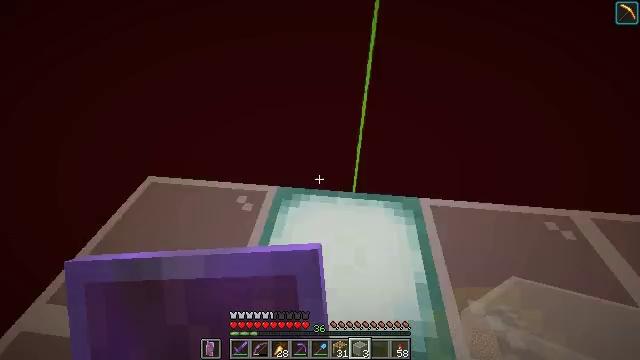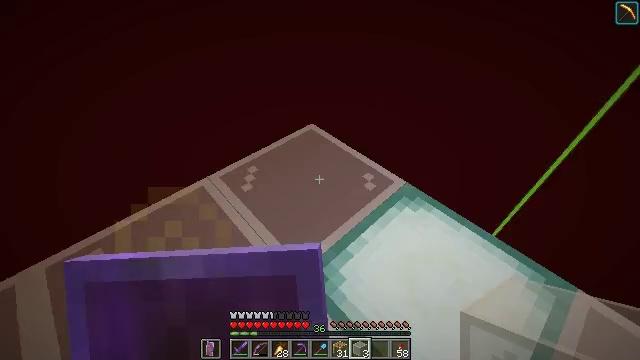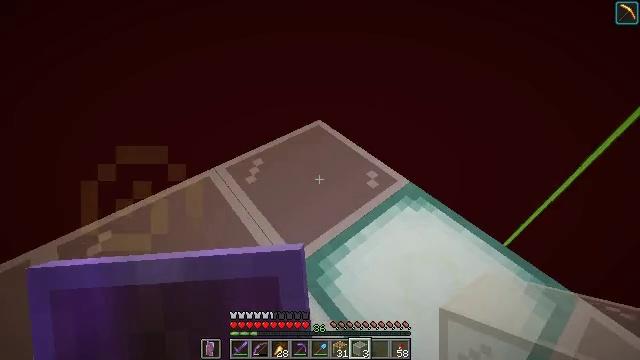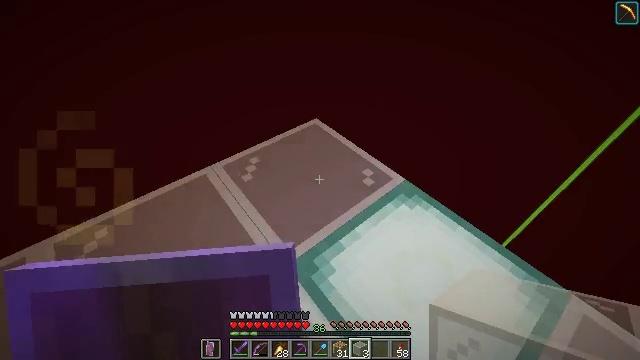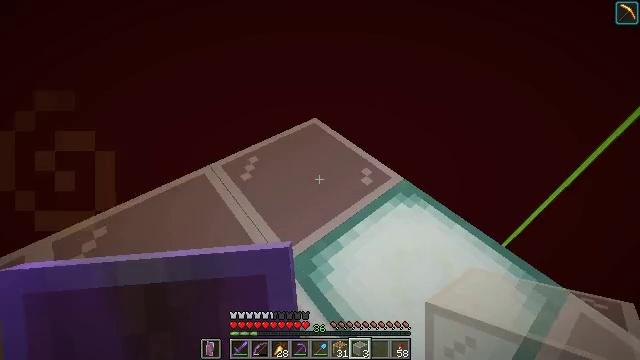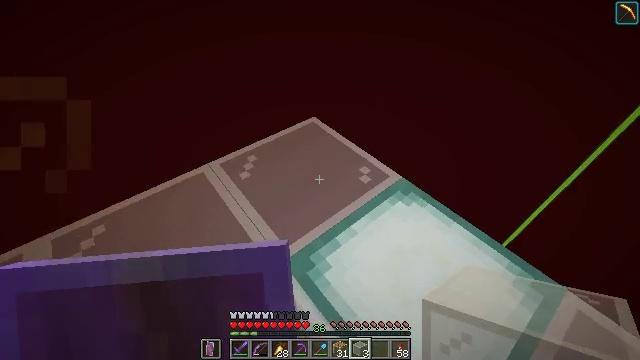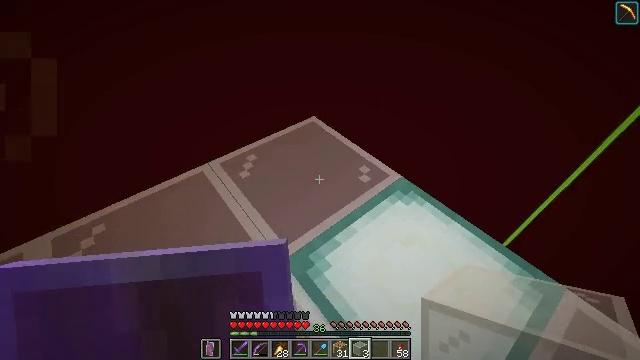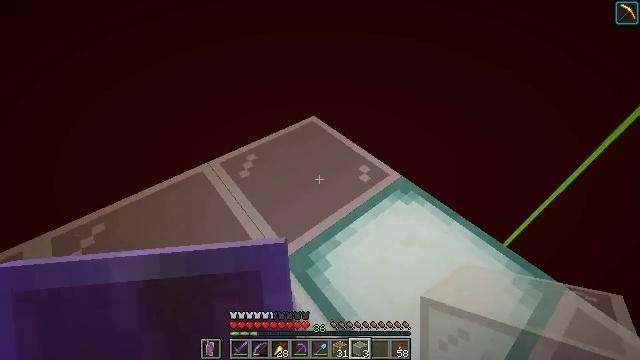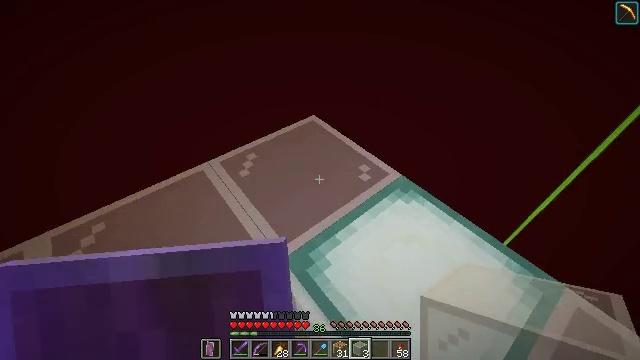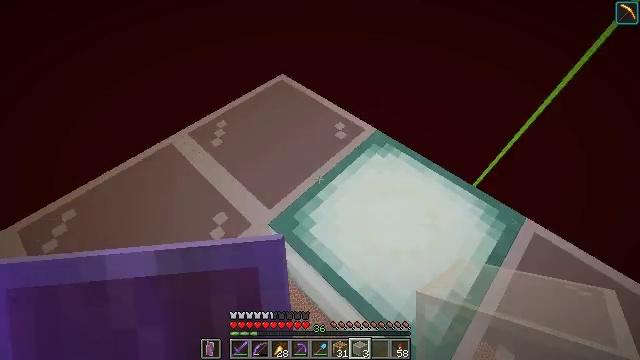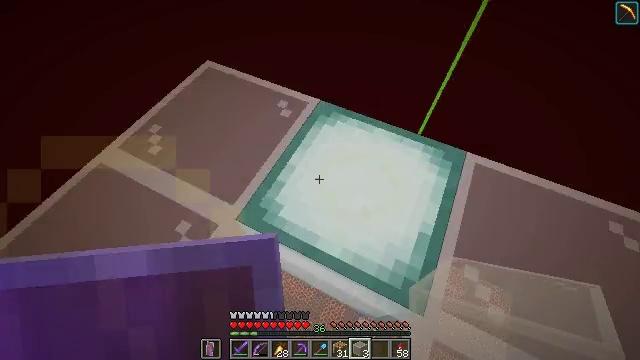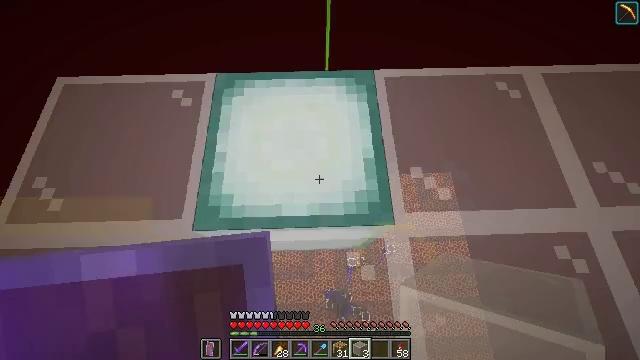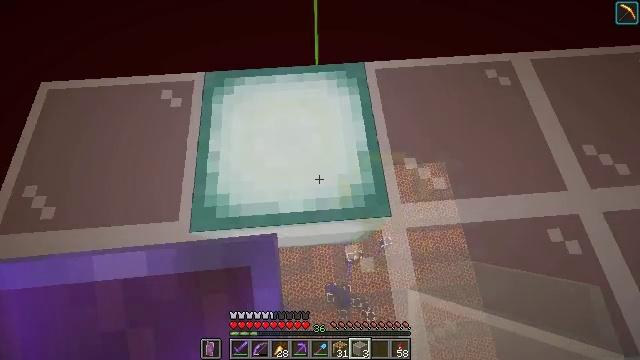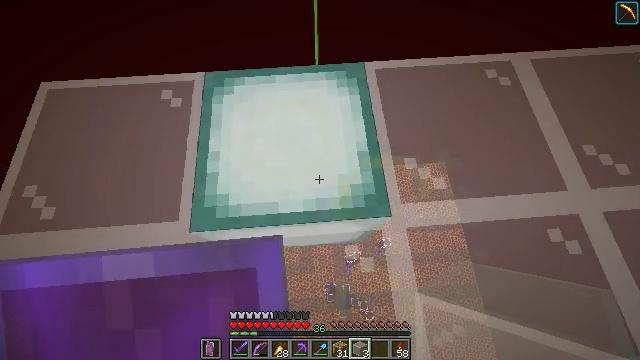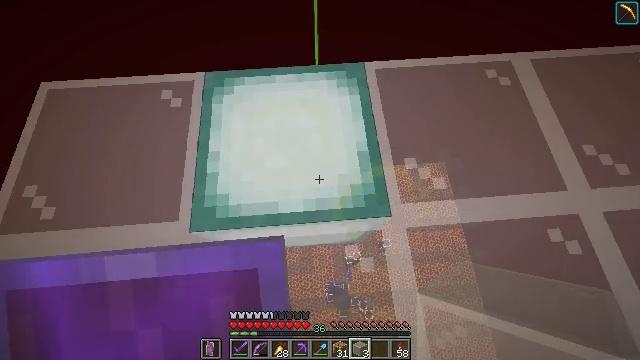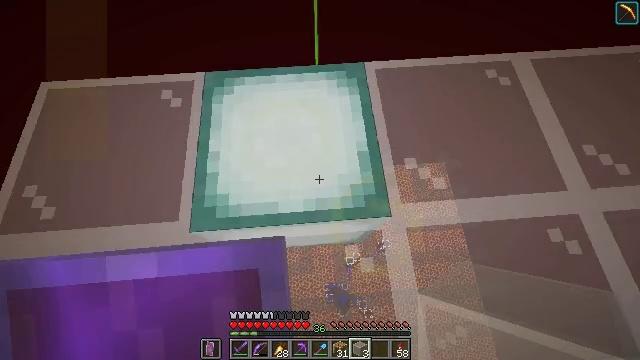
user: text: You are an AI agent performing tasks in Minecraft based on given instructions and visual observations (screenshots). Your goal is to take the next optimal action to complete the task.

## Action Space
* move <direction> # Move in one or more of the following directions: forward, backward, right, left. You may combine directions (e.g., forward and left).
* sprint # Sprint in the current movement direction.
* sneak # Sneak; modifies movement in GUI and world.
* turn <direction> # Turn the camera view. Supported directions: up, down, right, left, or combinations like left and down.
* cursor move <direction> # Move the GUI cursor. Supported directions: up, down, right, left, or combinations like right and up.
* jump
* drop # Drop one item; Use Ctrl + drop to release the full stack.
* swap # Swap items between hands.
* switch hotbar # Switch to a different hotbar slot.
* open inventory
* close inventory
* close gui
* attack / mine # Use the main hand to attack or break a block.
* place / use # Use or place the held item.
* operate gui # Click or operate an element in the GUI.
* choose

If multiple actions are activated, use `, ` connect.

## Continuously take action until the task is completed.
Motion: motion action
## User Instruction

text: Break the glowing sea lantern block.
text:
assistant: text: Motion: move right, sneak, turn left and down
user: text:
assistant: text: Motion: sneak, turn left
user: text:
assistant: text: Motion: sneak
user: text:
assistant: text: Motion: sneak
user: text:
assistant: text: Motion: sneak
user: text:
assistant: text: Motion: sneak
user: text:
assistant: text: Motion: sneak
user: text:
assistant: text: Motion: sneak
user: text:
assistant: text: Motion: sneak, turn right and down
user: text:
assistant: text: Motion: sneak, turn right and down
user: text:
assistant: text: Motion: sneak, turn right and down
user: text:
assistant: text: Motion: sneak, turn right and down
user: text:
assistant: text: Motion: sneak
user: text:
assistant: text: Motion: sneak
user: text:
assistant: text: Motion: sneak
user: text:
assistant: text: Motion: sneak
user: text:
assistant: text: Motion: sneak
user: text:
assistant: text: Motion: sneak, turn left
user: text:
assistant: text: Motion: sneak, turn left
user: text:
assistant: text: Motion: move forward, sneak, turn left
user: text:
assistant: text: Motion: move forward, sneak, turn left and down
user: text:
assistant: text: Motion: sneak, turn left
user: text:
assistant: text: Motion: sneak
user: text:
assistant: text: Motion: sneak
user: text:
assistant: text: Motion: sneak
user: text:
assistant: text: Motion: sneak
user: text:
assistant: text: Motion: sneak
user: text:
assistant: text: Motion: sneak
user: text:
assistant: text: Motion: sneak
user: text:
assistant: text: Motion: sneak